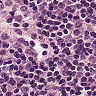
Metastatic tissue present: no